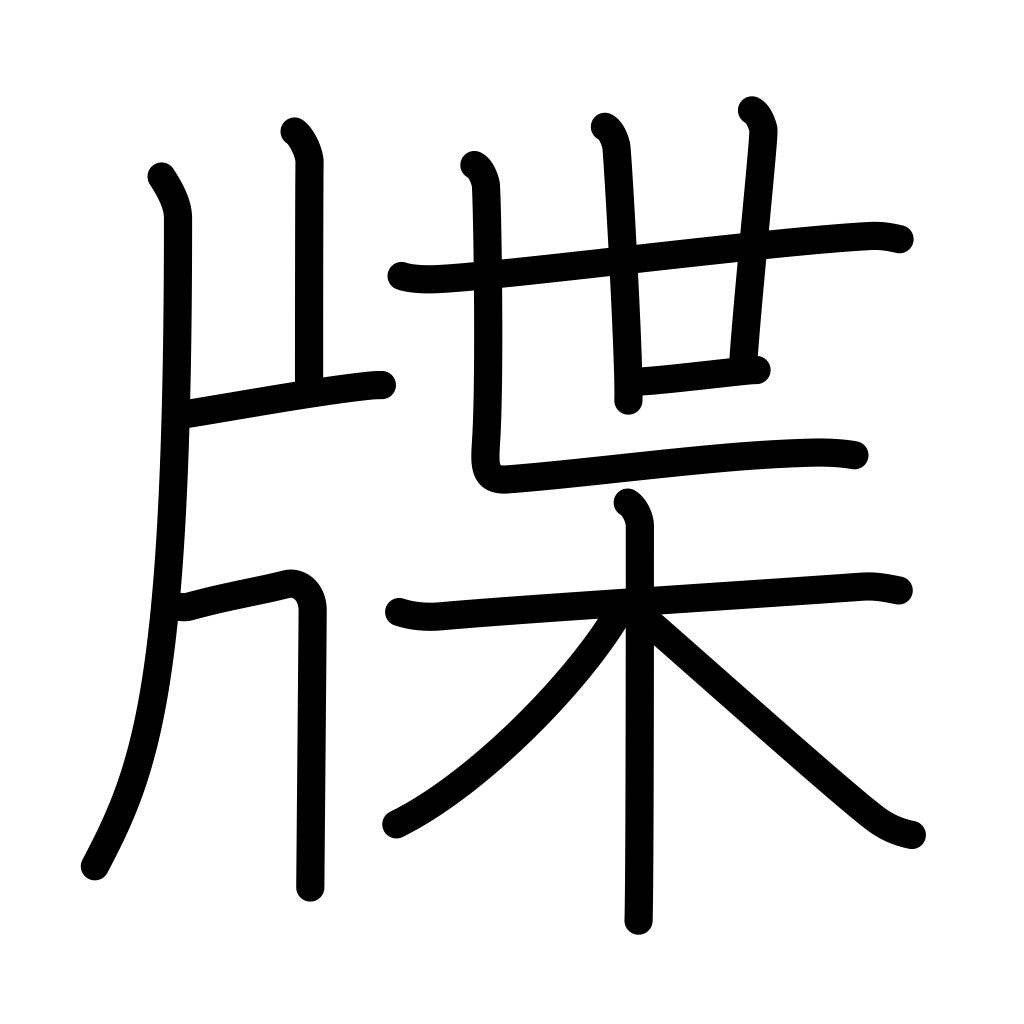
Meaning: label, genealogy, circular